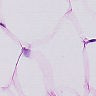
Metastatic tissue present: no